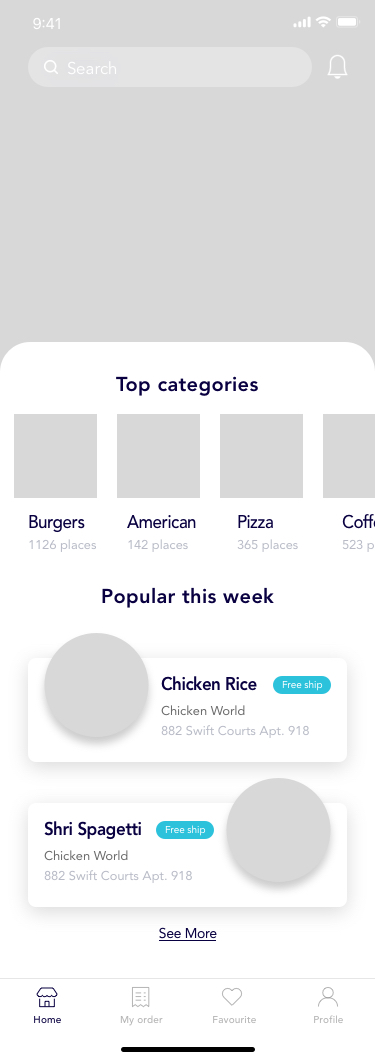
Text in this UI design:
Search
Home
My order
Favourite
Profile
Search
Top categories
Burgers
1126 places
American
142 places
Pizza
365 places
523 places
Coffee
Popular this week
Chicken Rice
882 Swift Courts Apt. 918
Chicken World
Free ship
Shri Spagetti
882 Swift Courts Apt. 918
Chicken World
Free ship
See More